Field crop: tomato
Growth stage: 1
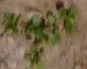
Species: portulaca